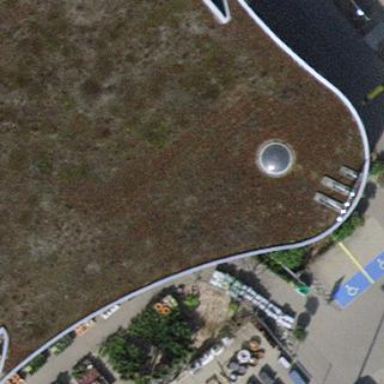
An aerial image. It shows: Close-up view of roof part of building.